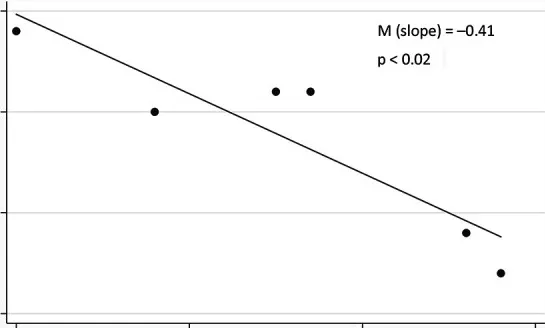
Linear regression analysis of serum sodium and the plasma osmolal gap (osmolal gap = calculated - measured plasma osmolality).
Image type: pathology (immunostaining)